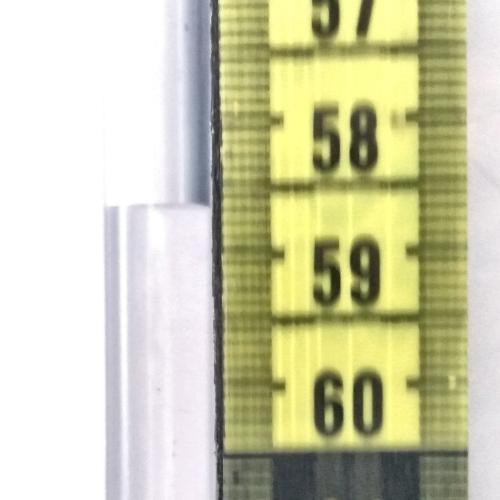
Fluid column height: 58.7 cm